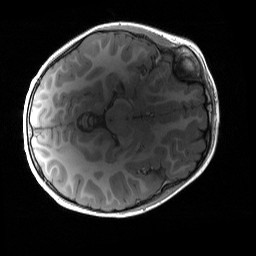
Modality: T1w
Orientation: axial
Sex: male
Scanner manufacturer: siemens
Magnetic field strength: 3 T
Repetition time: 1.9 s
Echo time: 0.00243 s